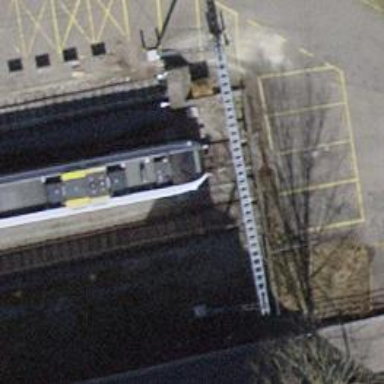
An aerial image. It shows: Railway buffer stop.